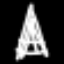
Label: The Eiffel Tower